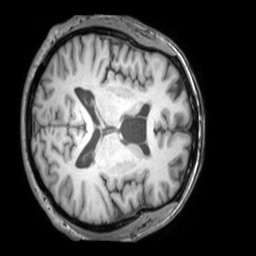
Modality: T1w
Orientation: axial
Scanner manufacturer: philips
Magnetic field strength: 3 T
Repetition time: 0.009892 s
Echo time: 0.004604 s